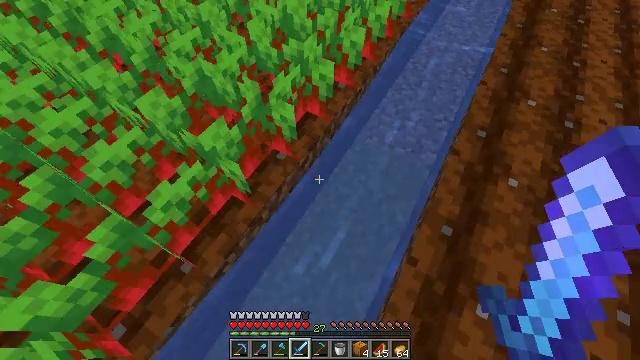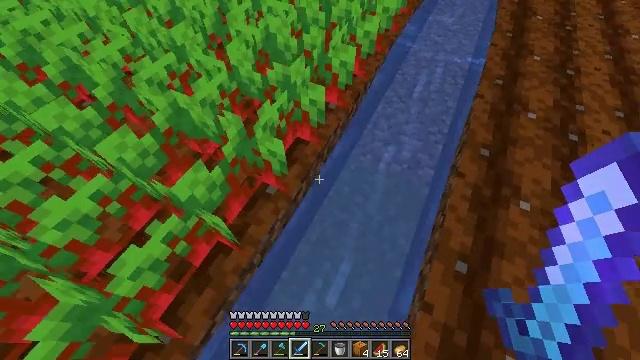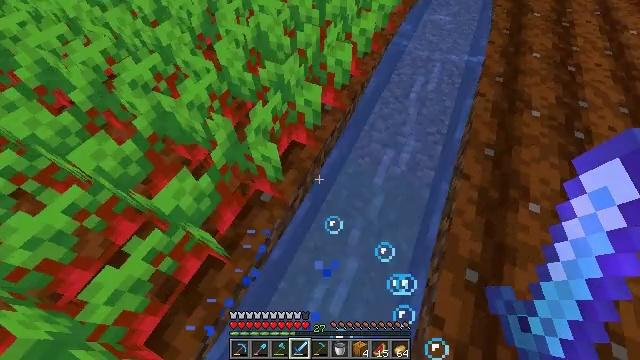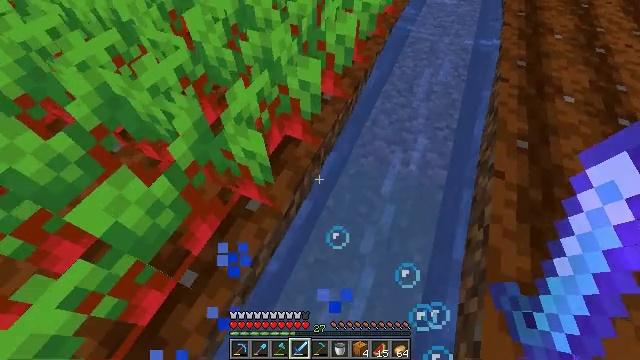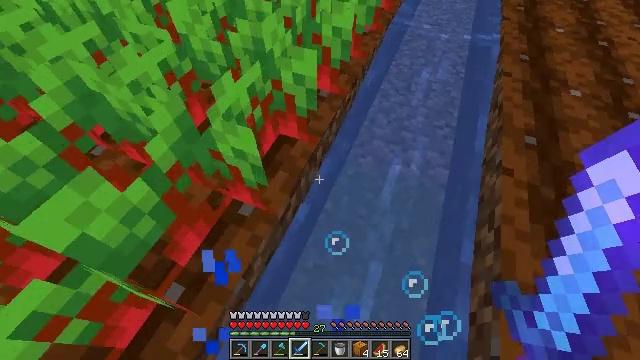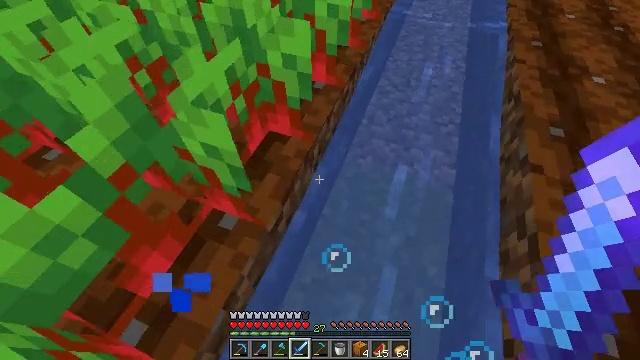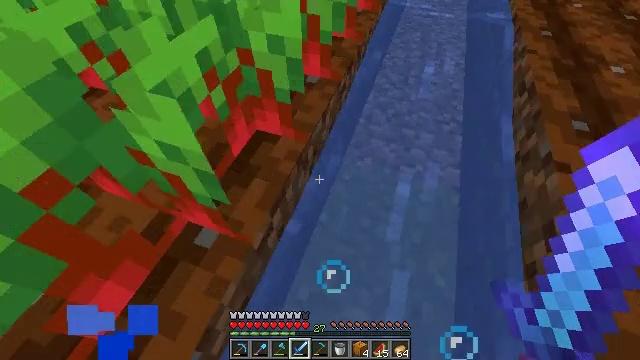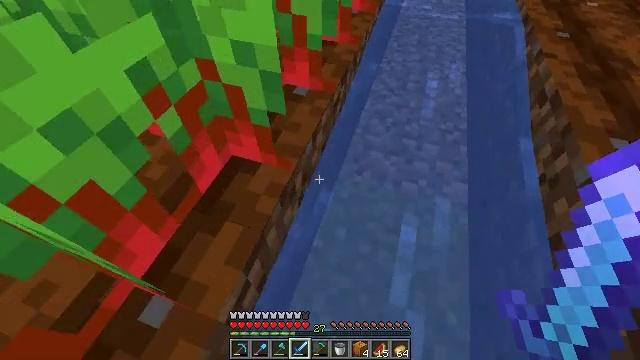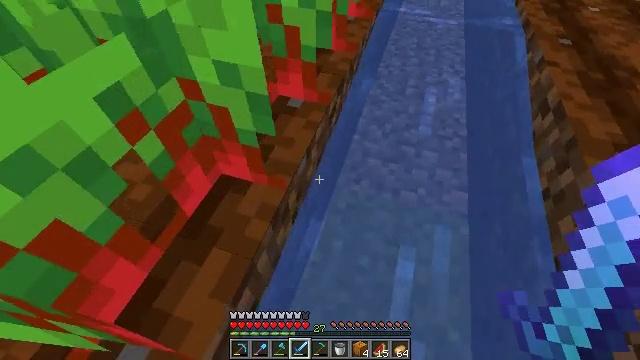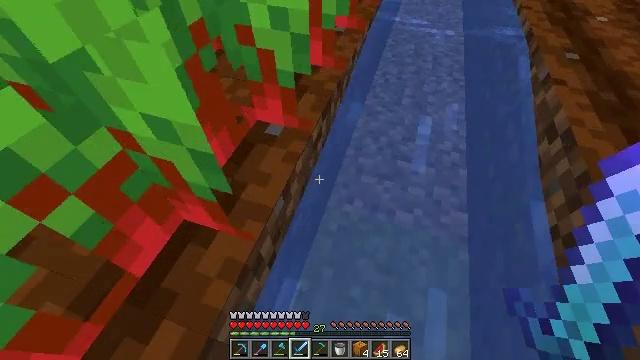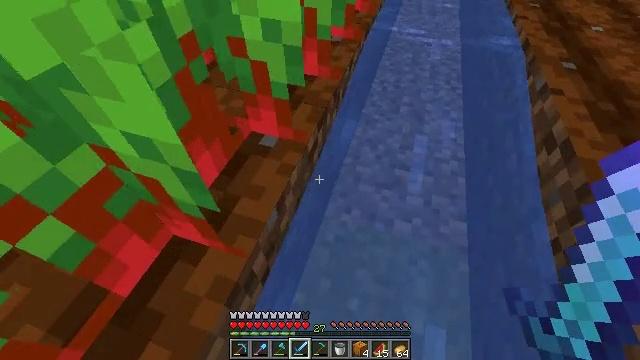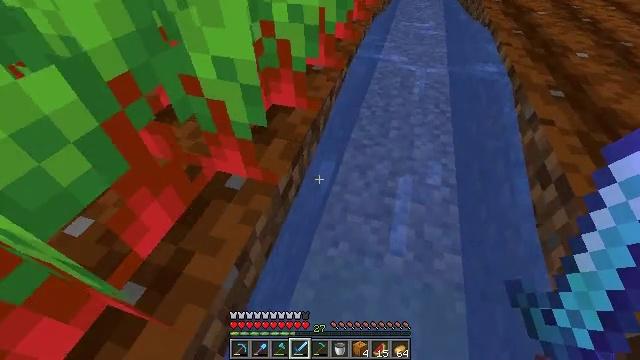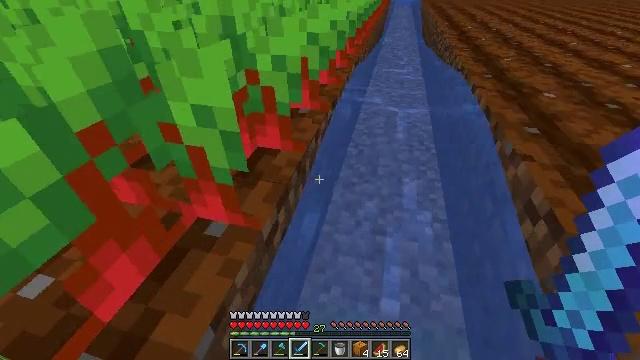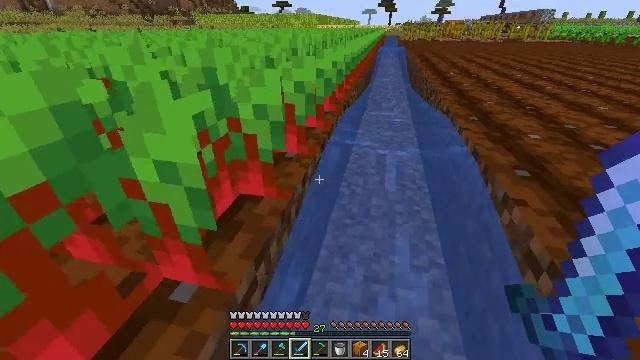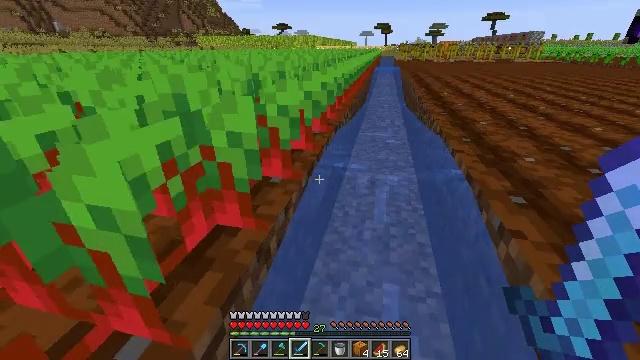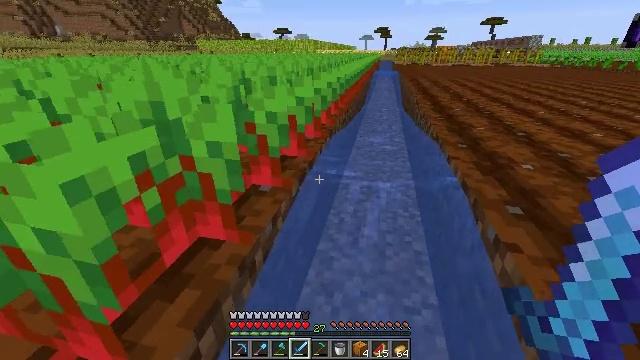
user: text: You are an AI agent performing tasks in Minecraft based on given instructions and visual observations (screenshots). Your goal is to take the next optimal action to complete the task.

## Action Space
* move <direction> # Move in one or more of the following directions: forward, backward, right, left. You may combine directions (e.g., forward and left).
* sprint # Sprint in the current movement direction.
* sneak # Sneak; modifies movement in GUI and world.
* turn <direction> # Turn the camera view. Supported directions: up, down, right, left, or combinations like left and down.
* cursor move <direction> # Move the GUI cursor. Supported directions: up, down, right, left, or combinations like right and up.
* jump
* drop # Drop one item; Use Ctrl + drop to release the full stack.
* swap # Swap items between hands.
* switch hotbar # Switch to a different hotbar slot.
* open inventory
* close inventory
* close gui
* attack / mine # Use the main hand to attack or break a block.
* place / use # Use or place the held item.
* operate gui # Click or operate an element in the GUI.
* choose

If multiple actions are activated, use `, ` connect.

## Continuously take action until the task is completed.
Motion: motion action
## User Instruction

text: Mine potatoes from the farmland.
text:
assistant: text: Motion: move forward, turn right and up
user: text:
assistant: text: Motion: move forward, turn right
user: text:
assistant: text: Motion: move forward, turn right
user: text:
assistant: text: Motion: move forward, turn right
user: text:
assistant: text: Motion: move forward and move right, turn right
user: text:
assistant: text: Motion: move forward and move right, turn right
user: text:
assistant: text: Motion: move forward and move right, turn right
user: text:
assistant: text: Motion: move forward and move right
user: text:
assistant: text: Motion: move forward and move right
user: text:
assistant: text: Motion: move forward and move right, turn up
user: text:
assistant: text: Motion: move forward and move right, turn right and up
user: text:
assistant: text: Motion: move forward and move right, turn right and up
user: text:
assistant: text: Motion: move forward and move right, turn right and up
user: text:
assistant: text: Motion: move forward and move right, turn up
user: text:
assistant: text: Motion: move forward and move right
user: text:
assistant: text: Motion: move forward and move right
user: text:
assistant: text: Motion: move forward and move right
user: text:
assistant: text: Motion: move forward and move right
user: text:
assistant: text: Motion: move forward and move right
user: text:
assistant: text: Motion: move forward and move right
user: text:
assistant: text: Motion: move forward and move right, turn left and down
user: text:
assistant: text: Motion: move forward and move left, turn left and down
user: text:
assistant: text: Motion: move forward and move left, turn left and down
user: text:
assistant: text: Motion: move forward and move left, turn left and down
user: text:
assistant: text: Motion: move forward and move left, turn left and down
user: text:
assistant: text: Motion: move forward and move left, turn left
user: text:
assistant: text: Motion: move forward and move left
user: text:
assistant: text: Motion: move forward and move left
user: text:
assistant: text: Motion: move forward and move left
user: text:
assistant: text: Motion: move forward